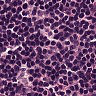
Metastatic tissue present: no